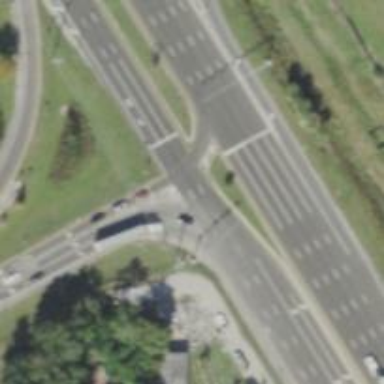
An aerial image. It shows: Solid stop line on the road marking.